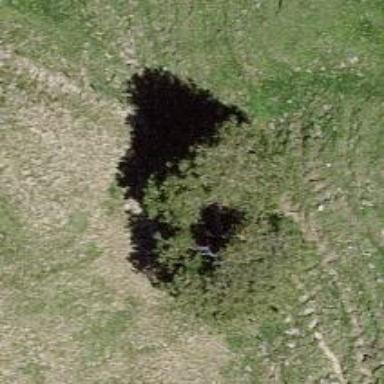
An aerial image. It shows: Needle-leaved tree in its natural environment.